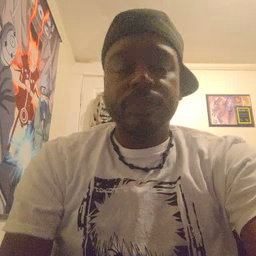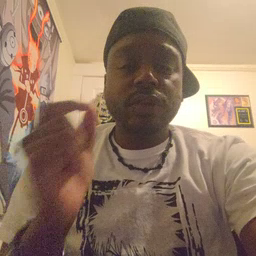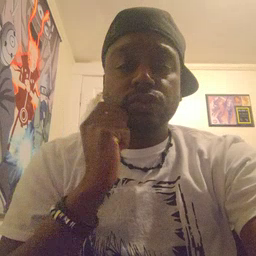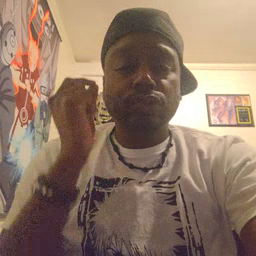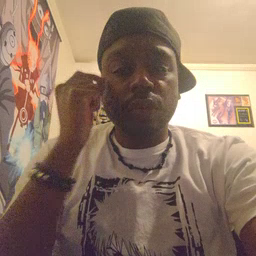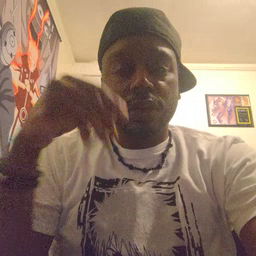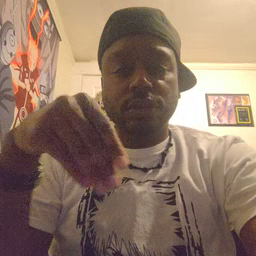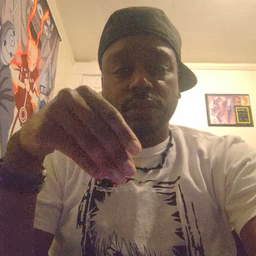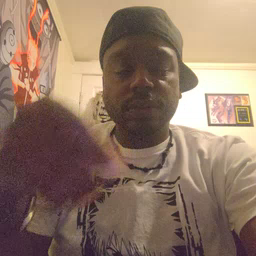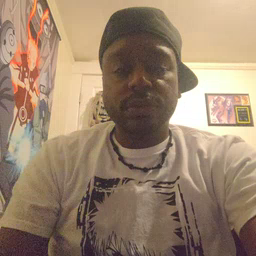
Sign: store